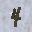
Label: 4